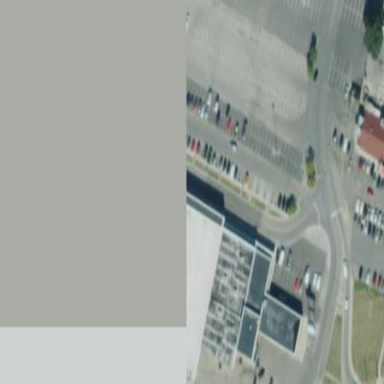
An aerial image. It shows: Commercial building.